Current action and preconditions to check: trajectory_clear

Your task: For each precondition in the list above, predict whether it will hold at this action.

Consider the current scene as observed from the mobile robot's camera, and analyze the predicted future states of all dynamic agents (e.g., people, animals, vehicles, or any moving entities) within the NEXT SECOND.

IMPORTANT: Only answer "very likely" if you are absolutely certain—based on strong, clear evidence—that a dynamic agent will violate the precondition in the predicted future state. Do NOT answer "very likely" for unlikely, ambiguous, or low-probability risks.

Ask yourself for each precondition: Is there a high probability, with clear and convincing evidence, that the predicted future states of any dynamic agent will interfere with the predicted future state of the currently executing action within the NEXT SECOND, causing that precondition to fail?

Assess the risk level based on these predictions. Use "likely" or "very likely" if motions create a clear risk of interference.

Use "neutral" or "improbable" if agents are nearby but their predicted paths are clearly diverging or non-conflicting.

Failure Risk Categories: "very improbable", "improbable", "neutral", "likely", "very likely"

Answer Format: Output ONLY the probability_of_failure value from these categories: "very improbable", "improbable", "neutral", "likely", "very likely"

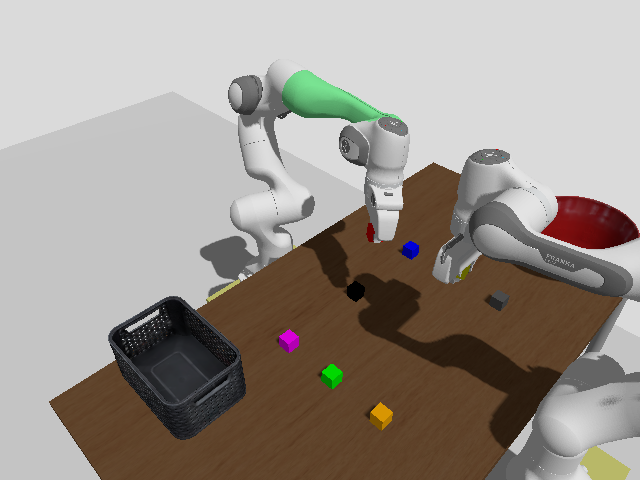

Answer: improbable